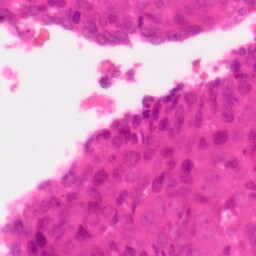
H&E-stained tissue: Colon